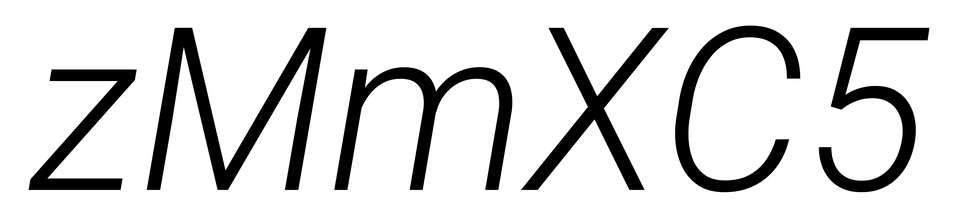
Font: Roboto-Italic_Light_Italic